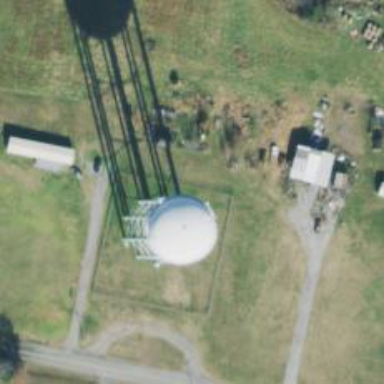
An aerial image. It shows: Water tower that is man-made.